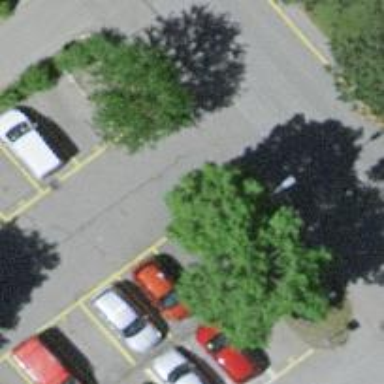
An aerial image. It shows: Parking aisle designated as service road.